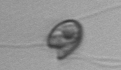
Label: flagellate_morphotype1